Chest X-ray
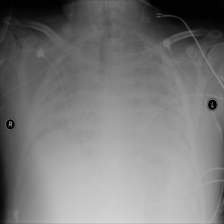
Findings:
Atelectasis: negative
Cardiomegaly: negative
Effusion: negative
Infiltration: negative
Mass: negative
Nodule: negative
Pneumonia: negative
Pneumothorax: negative
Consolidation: negative
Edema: negative
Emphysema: negative
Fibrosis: negative
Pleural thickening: negative
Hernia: negative